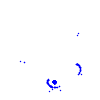
Particle: kaon